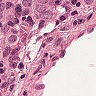
Metastatic tissue present: yes